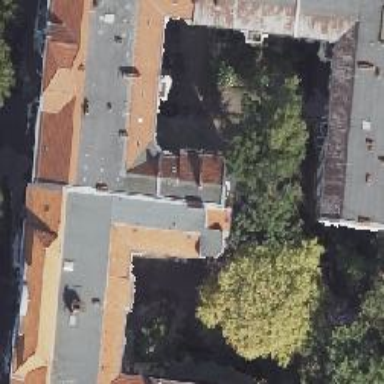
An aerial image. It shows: Saltbox shaped roof on apartment building.